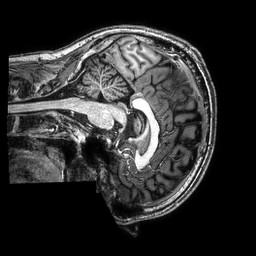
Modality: T1w
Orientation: sagittal
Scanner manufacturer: philips
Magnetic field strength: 3 T
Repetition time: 0.008 s
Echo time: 0.003566 s